Question: I have integrated Solr 4 for e-commerce application. And offers a facet filters like flipkart on category pages. Filters works fine, however, the facets has min count set to 1, so facets with zero count are not returned by Solr.
Now, I want to display those with zero count like displayed here in this image.

However, just like in this image, Screen Size can be present in other category as well, so in this case instead of displaying only those options presents for this category it displays all options which are no applicable for the this current category.
So, it lists all the facets as zero even if they have nothing to do with this category. My problem is I want to display only those facets which are available if there no filters applied and then display them greyed out when they are no longer applicable.
Any clue how to do this?
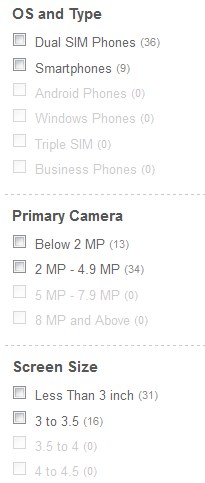
Answer: One thing you can try is getting the facets with and without the filter within the same query.
Check <URL>
1. Return the Same facet with and without exclusion
2. If No filters they would be same.
3. If filter applied, the Normal facet will have filtered Facets and exclusion facet will have facets without the filter. fq={!tag=dt}doctype:pdf&facet=on&facet.field={!ex=dt}doctype&facet.field=doctype
4. Compare at Client side for the differences and display accordingly.